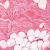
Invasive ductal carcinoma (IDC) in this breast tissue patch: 0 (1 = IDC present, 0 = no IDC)